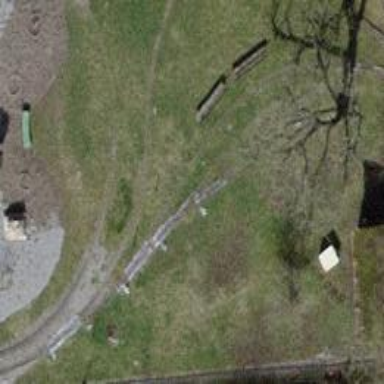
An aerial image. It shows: Miniature railway.